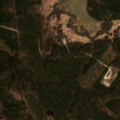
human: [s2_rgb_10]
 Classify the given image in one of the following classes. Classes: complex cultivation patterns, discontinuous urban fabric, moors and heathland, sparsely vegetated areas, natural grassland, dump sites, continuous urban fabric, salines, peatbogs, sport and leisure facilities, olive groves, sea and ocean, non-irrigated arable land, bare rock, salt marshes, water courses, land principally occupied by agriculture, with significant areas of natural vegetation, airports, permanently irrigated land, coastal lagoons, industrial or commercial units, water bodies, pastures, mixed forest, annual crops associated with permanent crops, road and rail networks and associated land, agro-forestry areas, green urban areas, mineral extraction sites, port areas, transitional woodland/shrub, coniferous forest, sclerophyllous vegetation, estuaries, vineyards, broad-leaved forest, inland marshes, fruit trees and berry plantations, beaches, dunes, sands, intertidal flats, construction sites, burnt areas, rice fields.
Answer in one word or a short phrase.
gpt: pastures, coniferous forest, mixed forest, transitional woodland/shrub